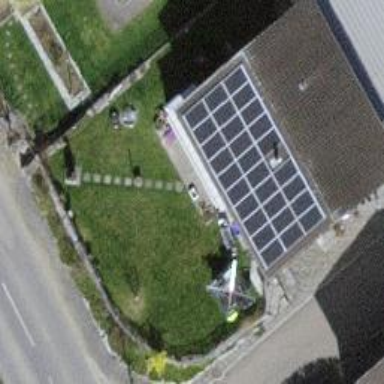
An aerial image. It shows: Solar power generator with photovoltaic panels.